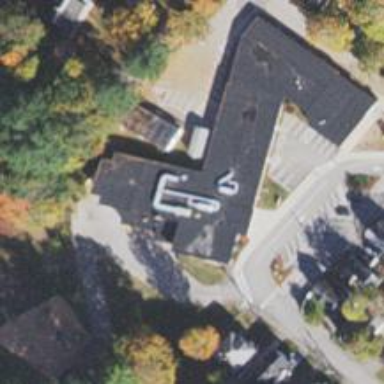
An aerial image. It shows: School.